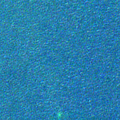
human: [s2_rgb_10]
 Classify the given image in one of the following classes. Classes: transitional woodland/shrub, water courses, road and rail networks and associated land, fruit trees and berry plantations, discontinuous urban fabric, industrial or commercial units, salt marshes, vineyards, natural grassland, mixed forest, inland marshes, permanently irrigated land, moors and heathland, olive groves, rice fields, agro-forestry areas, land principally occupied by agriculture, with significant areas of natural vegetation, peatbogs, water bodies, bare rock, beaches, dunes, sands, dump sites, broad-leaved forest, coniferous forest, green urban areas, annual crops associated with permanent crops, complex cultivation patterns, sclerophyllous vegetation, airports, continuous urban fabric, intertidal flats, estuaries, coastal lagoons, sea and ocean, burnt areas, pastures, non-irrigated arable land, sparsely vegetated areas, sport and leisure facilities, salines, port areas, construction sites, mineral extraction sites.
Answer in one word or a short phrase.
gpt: sea and ocean